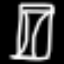
Label: hourglass